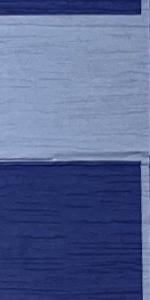
Label: Empty